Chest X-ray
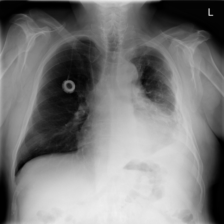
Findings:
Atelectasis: negative
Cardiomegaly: positive
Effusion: negative
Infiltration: negative
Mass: negative
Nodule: negative
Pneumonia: negative
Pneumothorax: negative
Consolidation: negative
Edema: negative
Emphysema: negative
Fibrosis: negative
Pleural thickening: positive
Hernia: negative